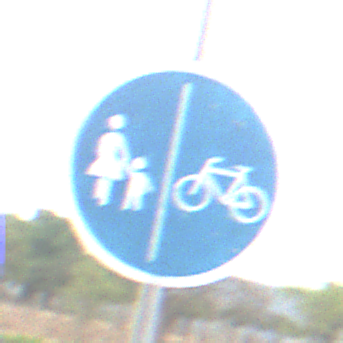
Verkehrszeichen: GetrennterRadUndGehwegRadwegRechts
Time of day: Midday
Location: Outdoor (Nature)
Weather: PartlyCloudy
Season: NotSpecified
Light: Natural